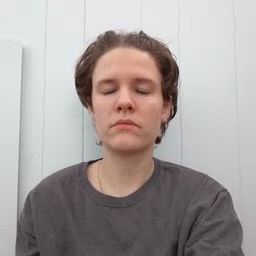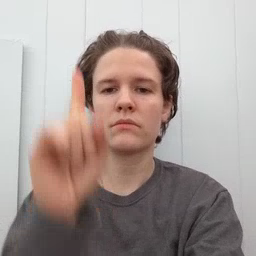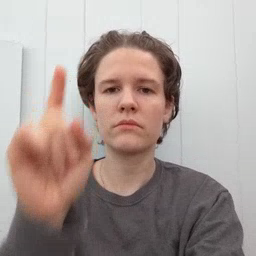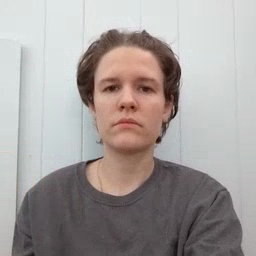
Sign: up